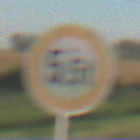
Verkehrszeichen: TatsaechlicheMasse
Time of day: SunriseSunset
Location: Outdoor (Nature)
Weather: Clear
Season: NotSpecified
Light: Natural